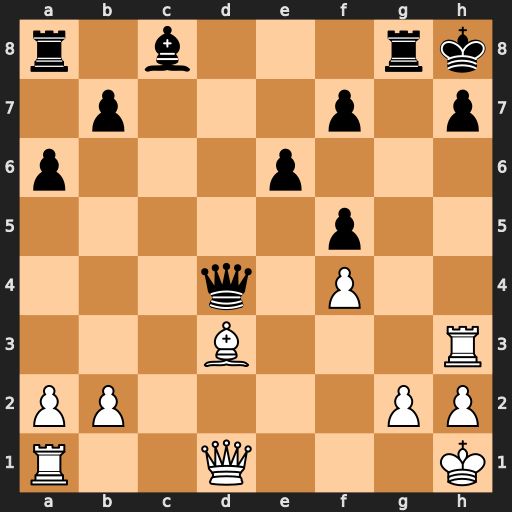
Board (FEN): r1b3rk/1p3p1p/p3p3/5p2/3q1P2/3B3R/PP4PP/R2Q3K
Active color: w
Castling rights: -
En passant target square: -
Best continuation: Rxh7+ Kxh7 Bxf5+ exf5 Qxd4